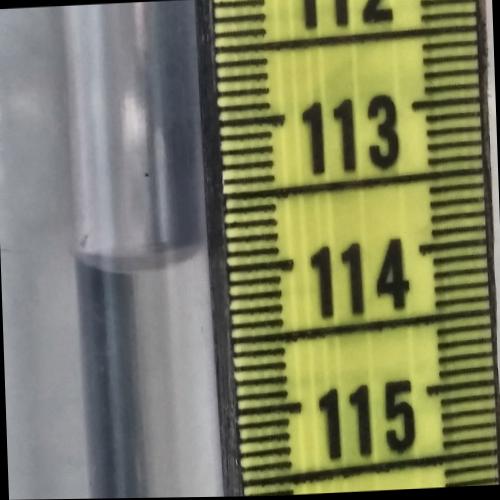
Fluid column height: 113.9 cm